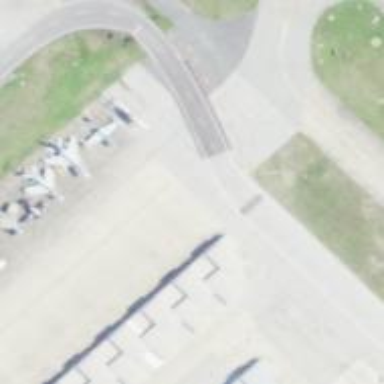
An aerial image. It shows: View of taxiway at the airport.